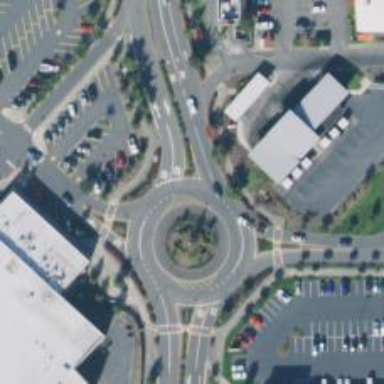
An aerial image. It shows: Unclassified road that forms roundabout at the junction.